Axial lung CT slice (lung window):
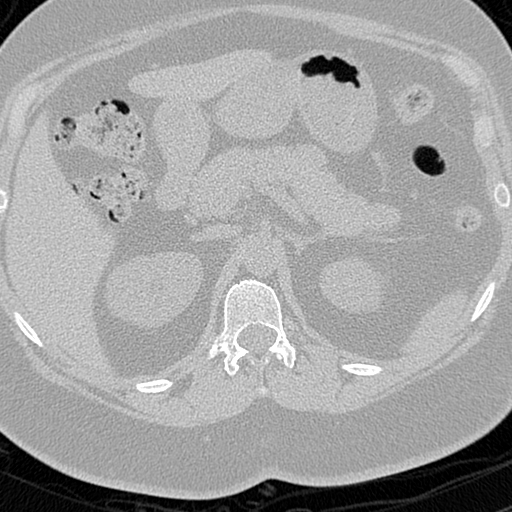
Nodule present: no